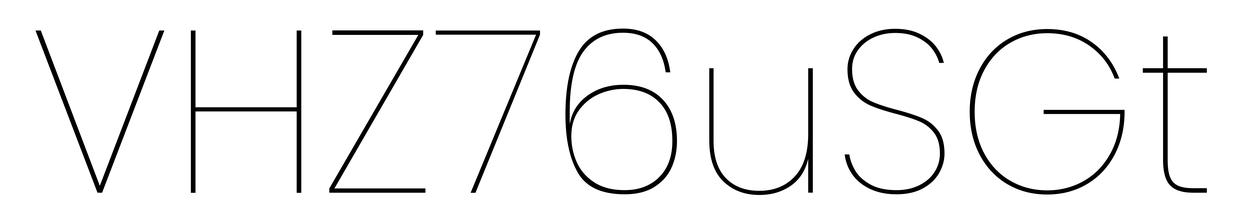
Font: Poppins-Thin